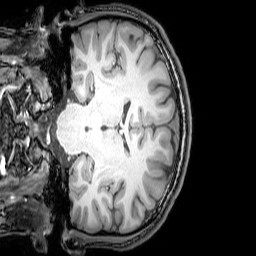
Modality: T1w
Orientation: coronal
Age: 22
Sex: male
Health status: healthy
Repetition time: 0.081 s
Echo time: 0.037 s